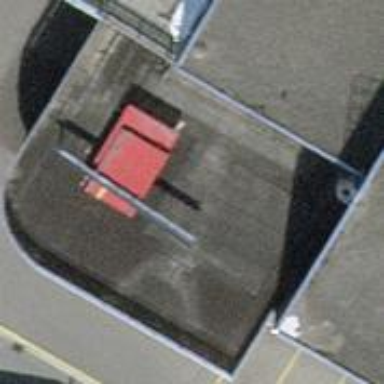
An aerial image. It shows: View of roof of building.